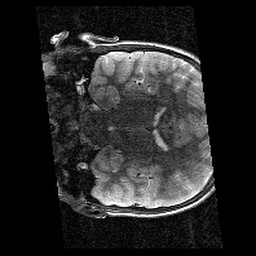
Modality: T2w
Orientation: coronal
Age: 10
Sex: male
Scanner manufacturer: siemens
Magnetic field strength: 3 T
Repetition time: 9.23 s
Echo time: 0.067 s